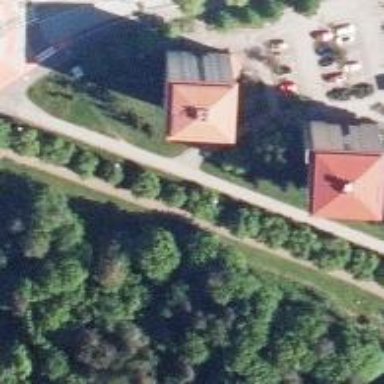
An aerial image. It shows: Asphalt cycleway.